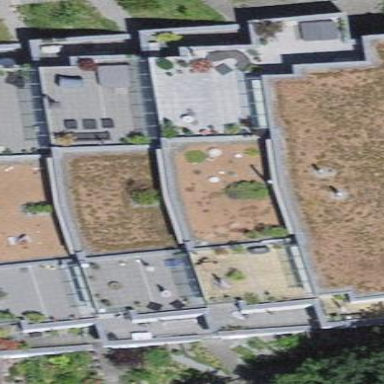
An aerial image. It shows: Residential building with flat red roof.